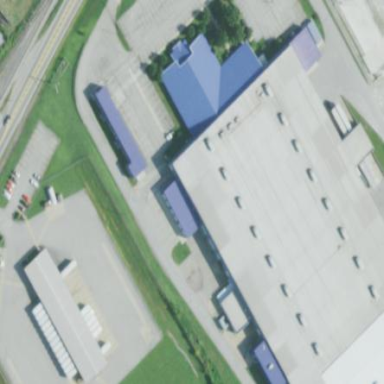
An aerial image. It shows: Industrial building.